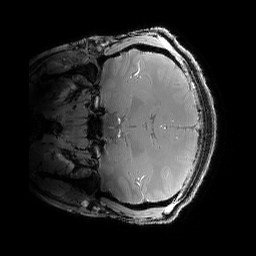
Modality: PDw
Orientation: coronal
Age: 24
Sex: female
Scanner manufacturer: siemens
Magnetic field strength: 6.98 T
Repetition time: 1.78 s
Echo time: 0.00386 s